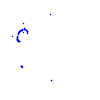
Particle: pion